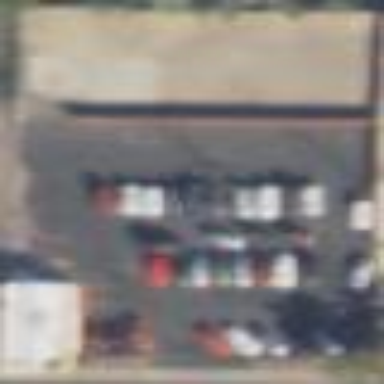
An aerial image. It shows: Shop that sells cars.